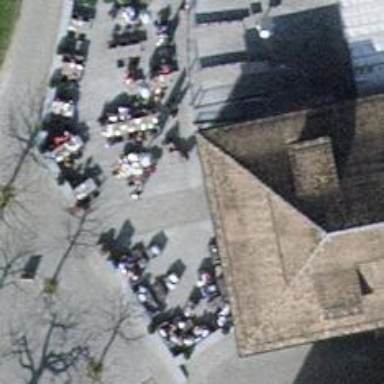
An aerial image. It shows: Restaurant.